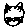
Label: cat